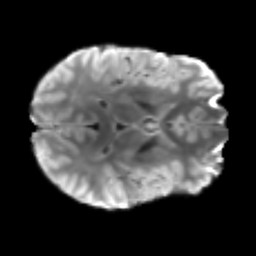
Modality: T2w
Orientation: axial
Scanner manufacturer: siemens
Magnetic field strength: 3 T
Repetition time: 3.6 s
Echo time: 0.092 s